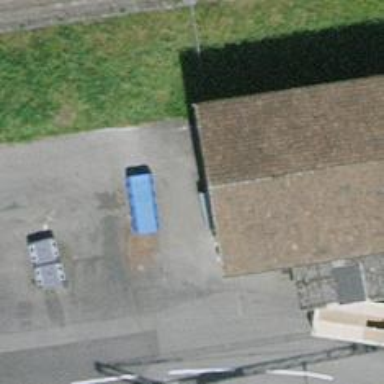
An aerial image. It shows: Recycling container at amenity designated for recycling.